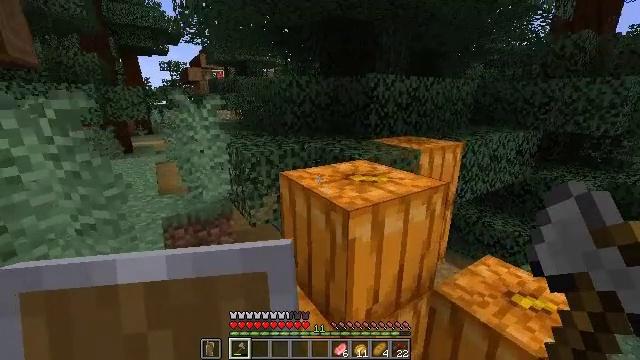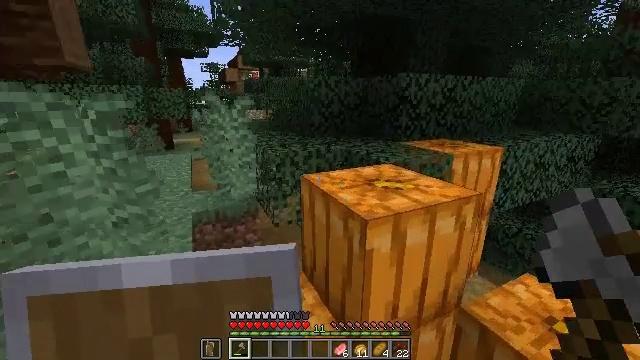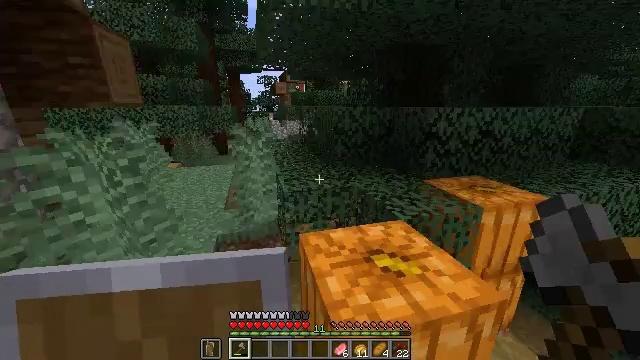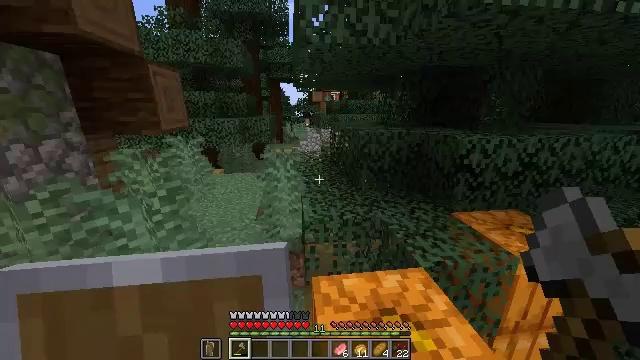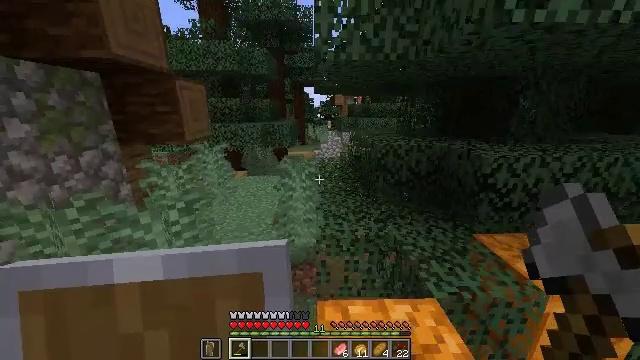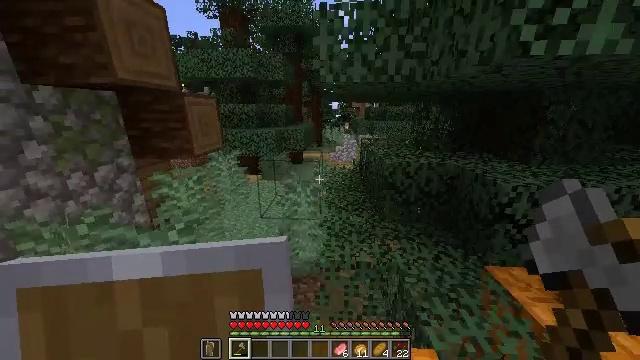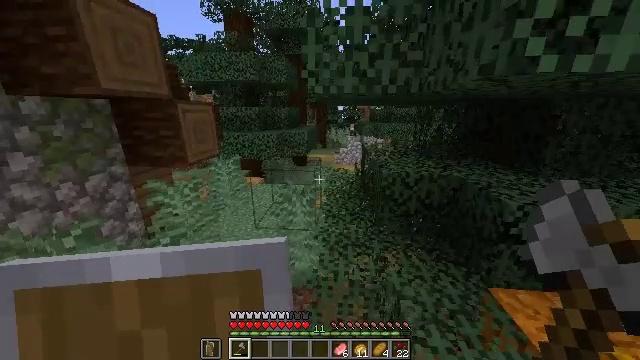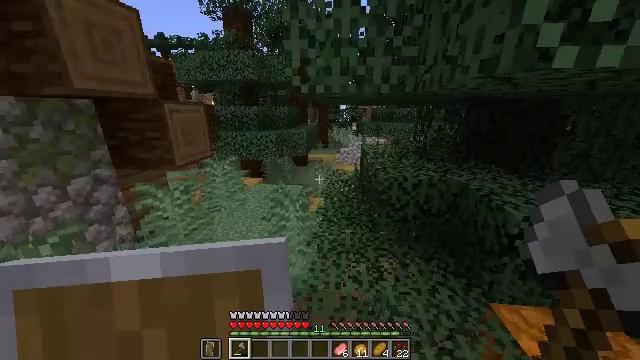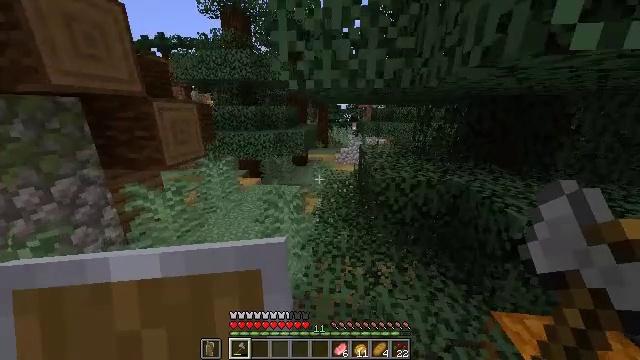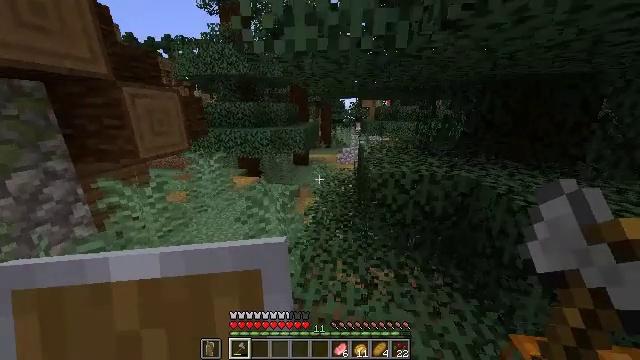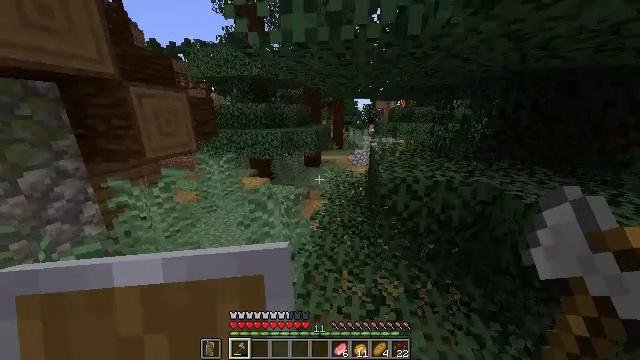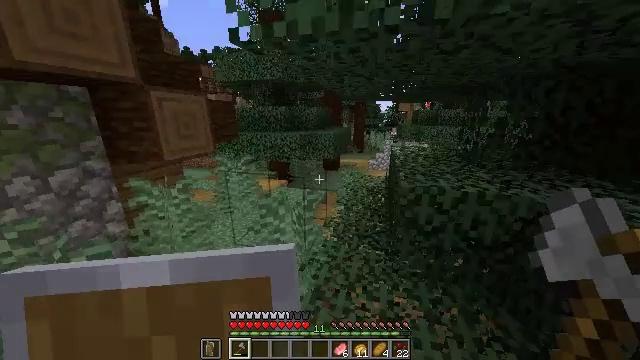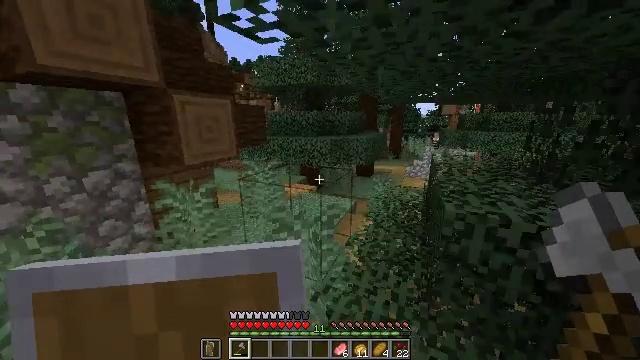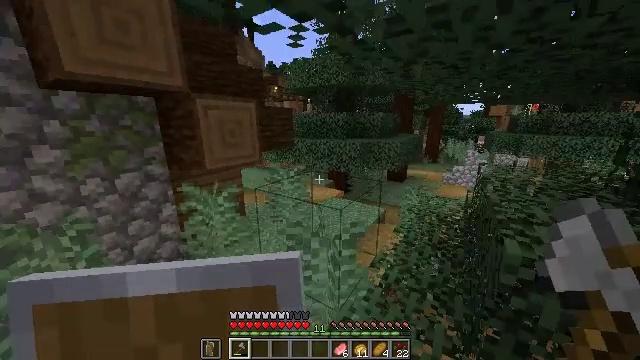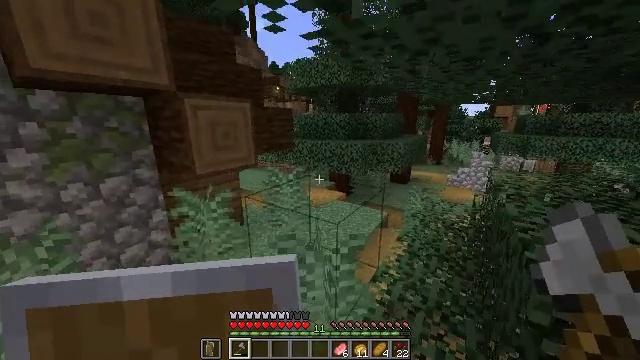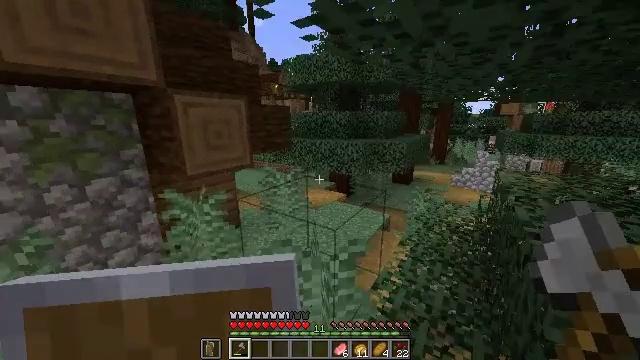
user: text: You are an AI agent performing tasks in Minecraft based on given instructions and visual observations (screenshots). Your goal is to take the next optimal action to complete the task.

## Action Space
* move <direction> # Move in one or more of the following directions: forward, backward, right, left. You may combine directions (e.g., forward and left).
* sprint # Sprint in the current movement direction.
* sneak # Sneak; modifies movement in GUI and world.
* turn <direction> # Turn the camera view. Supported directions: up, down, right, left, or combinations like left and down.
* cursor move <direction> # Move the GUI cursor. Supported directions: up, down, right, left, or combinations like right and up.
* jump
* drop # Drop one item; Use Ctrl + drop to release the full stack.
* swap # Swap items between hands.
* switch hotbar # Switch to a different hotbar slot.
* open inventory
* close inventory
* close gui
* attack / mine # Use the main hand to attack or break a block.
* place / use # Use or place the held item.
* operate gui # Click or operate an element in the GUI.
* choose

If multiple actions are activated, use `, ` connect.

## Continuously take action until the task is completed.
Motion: motion action
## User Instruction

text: Hunt the zombie villager.
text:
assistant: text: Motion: move forward and move right, sprint, turn left
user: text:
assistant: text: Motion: move forward and move right, sprint, turn left, jump
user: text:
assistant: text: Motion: move forward and move right, sprint, turn left, jump
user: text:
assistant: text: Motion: move forward and move right, sprint, turn left, jump
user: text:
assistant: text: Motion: move forward, sprint, turn left, jump
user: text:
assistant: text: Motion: move forward, sprint, turn left, jump
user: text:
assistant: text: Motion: move forward, sprint, jump
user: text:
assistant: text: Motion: move forward, sprint
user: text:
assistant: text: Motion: move forward, sprint, turn left
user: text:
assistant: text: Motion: move forward, sprint, turn left
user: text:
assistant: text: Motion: move forward, sprint, turn left
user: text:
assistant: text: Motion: move forward, sprint, turn left and up
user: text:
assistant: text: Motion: move forward, turn left
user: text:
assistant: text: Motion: no_op
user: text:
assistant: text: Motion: no_op
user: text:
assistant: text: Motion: no_op
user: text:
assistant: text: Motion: no_op
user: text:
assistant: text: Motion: no_op
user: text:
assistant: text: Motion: no_op
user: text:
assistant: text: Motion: no_op
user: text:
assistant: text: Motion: turn left
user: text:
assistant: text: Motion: turn left
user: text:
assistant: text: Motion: turn left
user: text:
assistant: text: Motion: turn left
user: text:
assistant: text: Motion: turn left and down
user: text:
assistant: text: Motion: turn left
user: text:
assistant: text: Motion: no_op
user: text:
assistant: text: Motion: move left
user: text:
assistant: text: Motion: move forward and move left
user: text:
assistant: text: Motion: move forward and move left